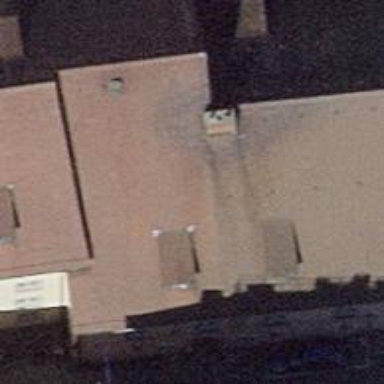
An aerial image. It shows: Building with gabled roof oriented across.